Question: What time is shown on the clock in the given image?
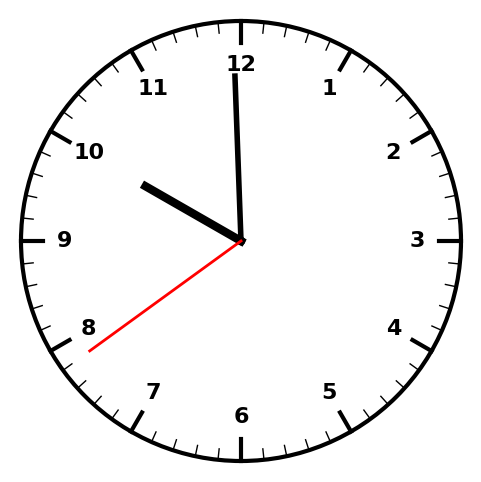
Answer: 09:59:39